Question: I am trying to implement this api but the code says error every single time.
My code so far:
'''
@client.command()
async def mean(ctx,word):
response = requests.get(f"https://api.dictionaryapi.dev/api/v2/entries/en/{word}")
if response.status_code == 404:
await ctx.send("No such word")
return
else:
wordx = response.json()
the_dictionary = wordx[0]
meanings = the_dictionary['meanings']
definitions = meanings[0]
definition = definitions['definitions']
meaningg = definition[0]
meaning = meaningg['definition']
example = meaningg.get('example',['None'])
synonymslist = meaningg.get("synonyms",['None'])
if isinstance(synonymslist,str):
synonymslist = [synonymslist]
pass
synonyms = ','.join(synonymslist)
deffinal= discord.Embed(title=f"'{word.upper()}'")
deffinal.add_field(name = "Definition", value=f"{meaning}")
deffinal.add_field(name = 'Example', value = f"{example}")
deffinal.add_field(name = "Synonyms", value = f"{synonyms}")
await ctx.channel.send(embed = deffinal)
'''
Here is the error message:

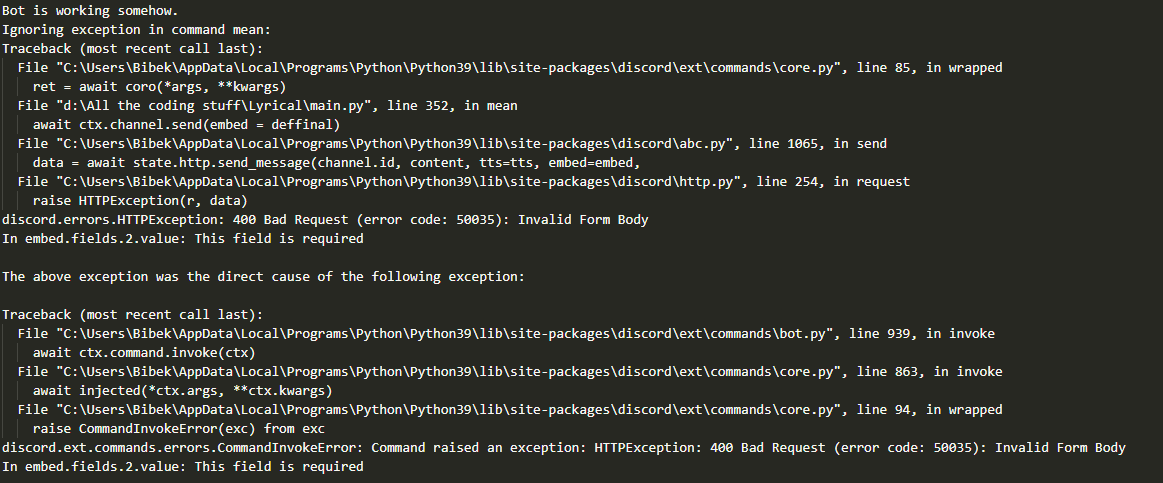
Answer: Adding to itzFlubby answer, using 'requests' will be blocking <URL> which means if you block for too long then your bot will freeze since it has not stopped the function's execution at that point to do other things.
Here is the final code, also I changed the format a bit to make it easier to read.
'''
# import aiohttp
@bot.command()
async def mean(ctx, word):
async with aiohttp.ClientSession() as session:
async with session.get(f"https://api.dictionaryapi.dev/api/v2/entries/en/{word}") as r:
if r.status == 200:
info = await r.json()
else:
return await ctx.reply("No such word")
the_dictionary = info[0]['meanings'][0]['definitions'][0]
definition = the_dictionary.get('definition')
example = the_dictionary.get('example')
synonymslist = the_dictionary.get("synonyms")
# if only one synonym is avaliable
if isinstance(synonymslist, str):
synonymslist = [synonymslist]
synonyms = '
'.join(synonymslist)
deffinal = discord.Embed(title=f"'{word.upper()}'")
if definition:
deffinal.add_field(name="Definition", value=f"'''{definition}'''")
if example:
deffinal.add_field(name='Example', value=f"'''{example}'''")
if synonyms:
deffinal.add_field(name="Synonyms", value=f"'''{synonyms}'''")
await ctx.reply(embed=deffinal)
'''